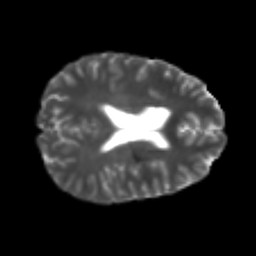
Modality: T2w
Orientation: axial
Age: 21
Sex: male
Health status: healthy
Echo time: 0.074 s